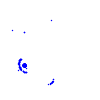
Particle: pion